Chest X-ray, AP view. Patient: 51 years old, sex F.
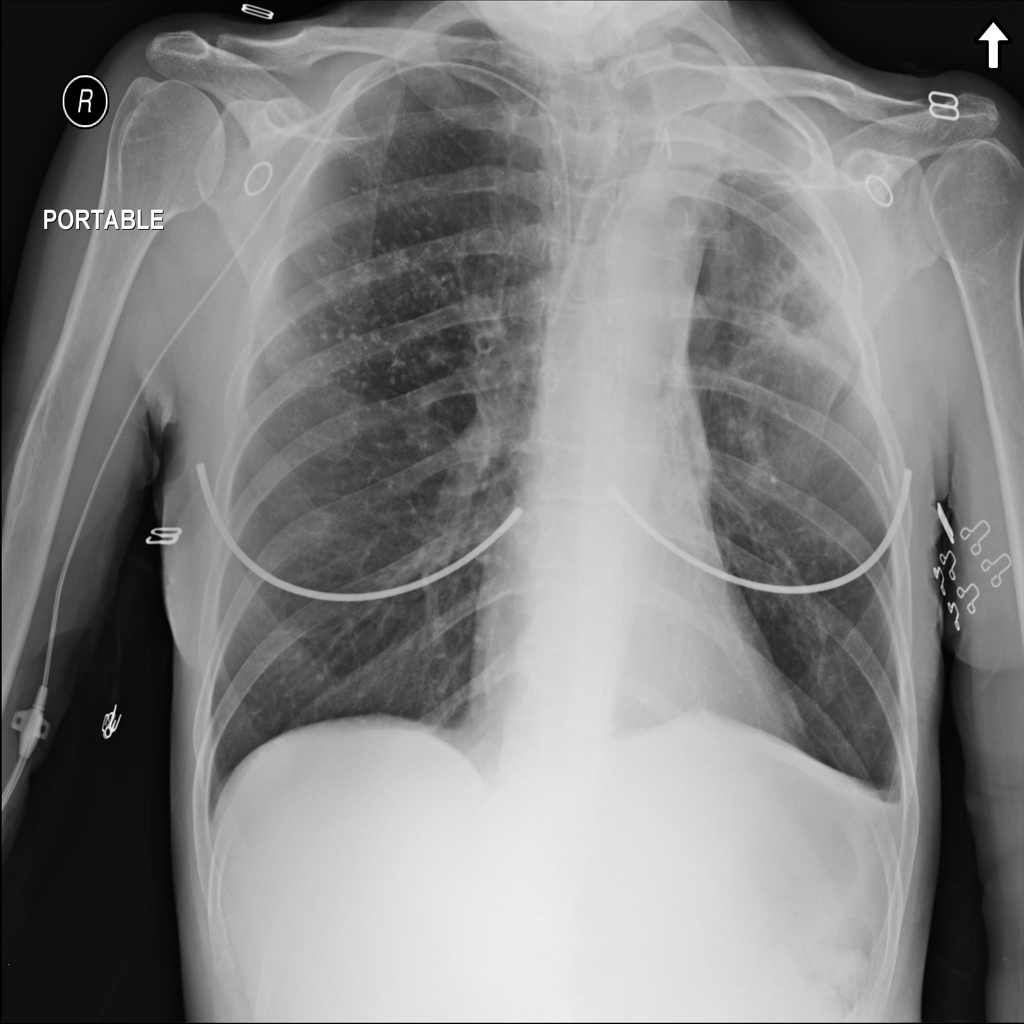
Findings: Infiltration, Pleural_Thickening